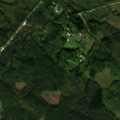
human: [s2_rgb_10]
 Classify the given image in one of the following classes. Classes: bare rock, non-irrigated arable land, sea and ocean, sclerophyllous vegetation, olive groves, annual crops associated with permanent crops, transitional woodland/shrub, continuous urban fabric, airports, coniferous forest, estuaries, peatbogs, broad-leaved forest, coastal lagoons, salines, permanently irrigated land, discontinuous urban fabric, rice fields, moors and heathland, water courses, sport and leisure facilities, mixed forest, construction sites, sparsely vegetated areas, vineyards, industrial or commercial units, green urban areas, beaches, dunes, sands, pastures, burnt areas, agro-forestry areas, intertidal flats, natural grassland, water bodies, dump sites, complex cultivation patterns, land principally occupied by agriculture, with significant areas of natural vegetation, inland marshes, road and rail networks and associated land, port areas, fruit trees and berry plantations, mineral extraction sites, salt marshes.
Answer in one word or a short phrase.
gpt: land principally occupied by agriculture, with significant areas of natural vegetation, mixed forest